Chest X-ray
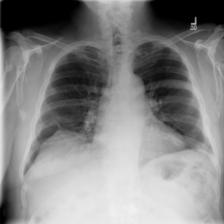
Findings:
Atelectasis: negative
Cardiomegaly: negative
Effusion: negative
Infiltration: negative
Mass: negative
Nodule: negative
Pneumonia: negative
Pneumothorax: negative
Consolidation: negative
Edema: negative
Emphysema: negative
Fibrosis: negative
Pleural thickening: negative
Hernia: positive